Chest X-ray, PA view. Patient: 52 years old, sex M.
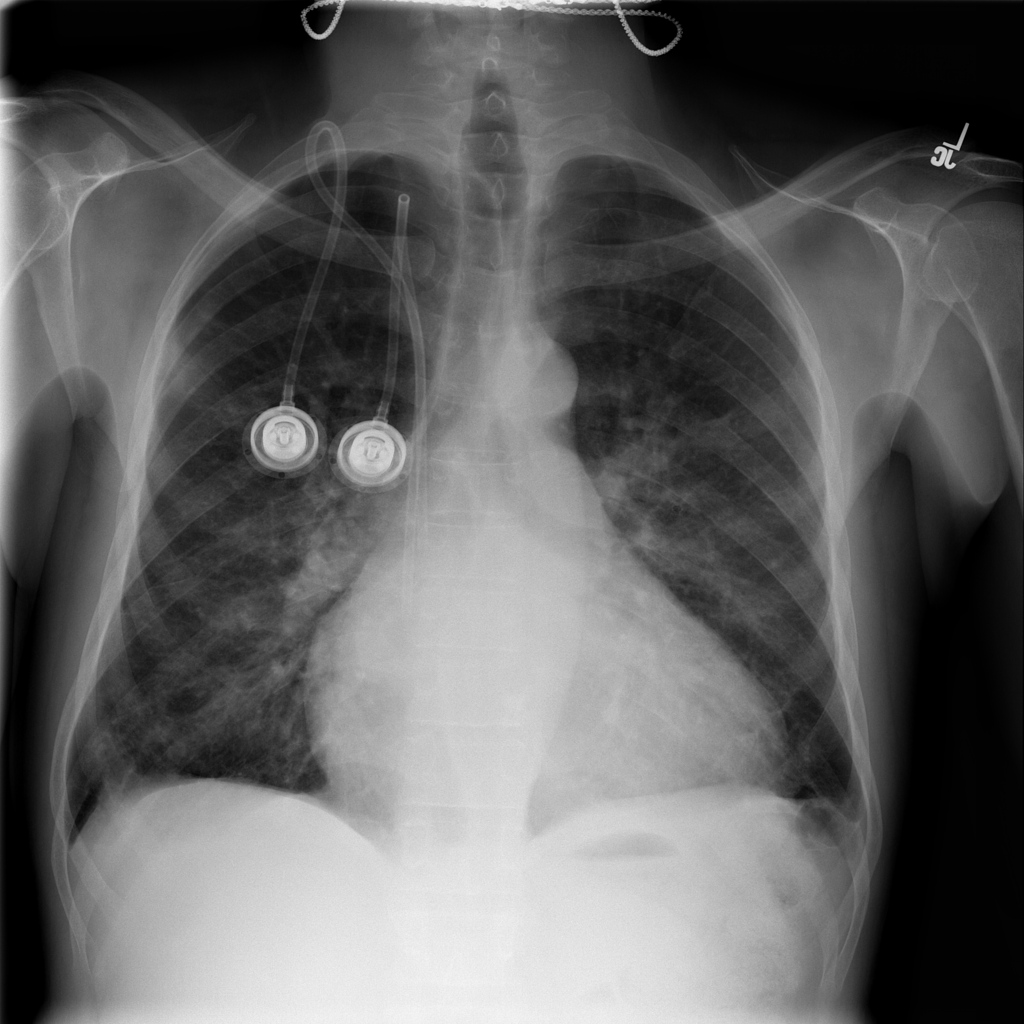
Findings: No Finding